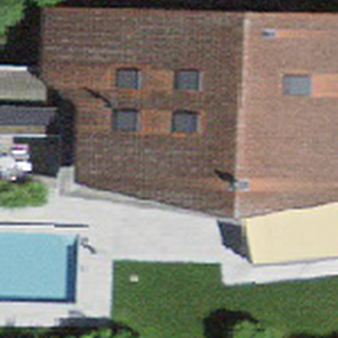
Label: other